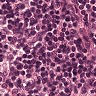
Metastatic tissue present: no